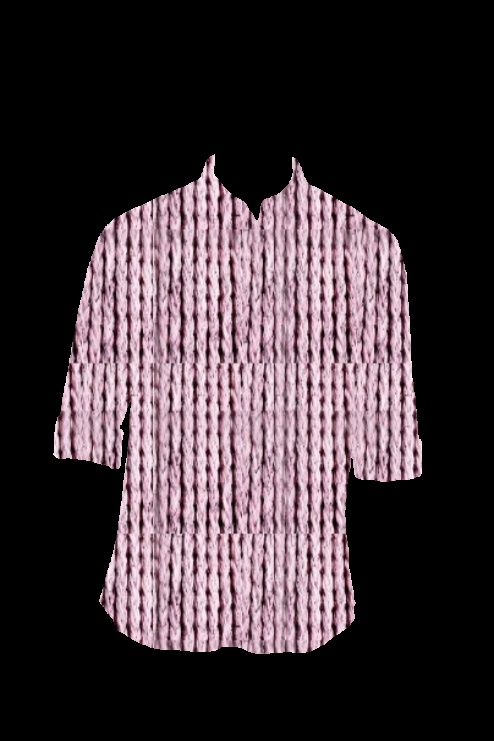
pink multi stripe tee